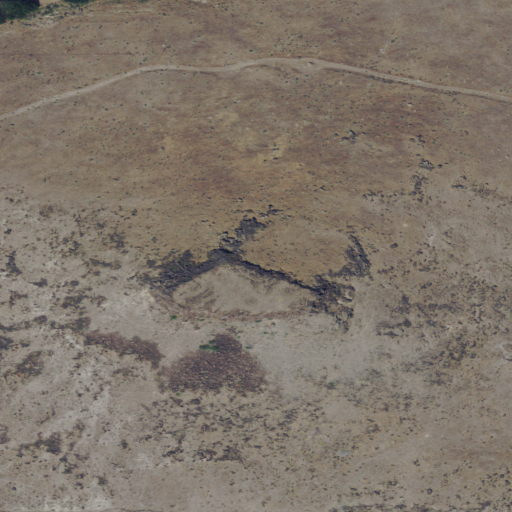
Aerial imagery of mountain in Oregon named Devils Halfacre containing grassland and shrub